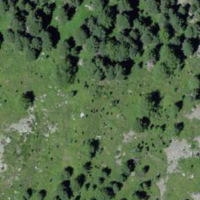
EUNIS habitat code: 31
Species observed at this site:
Pyrrhocorax graculus